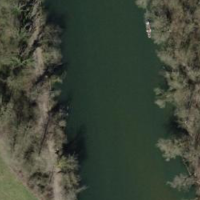
EUNIS habitat code: 15
Species observed at this site:
Prunus padus